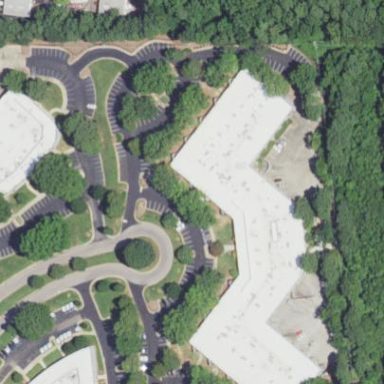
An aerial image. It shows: Commercial building.